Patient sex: F
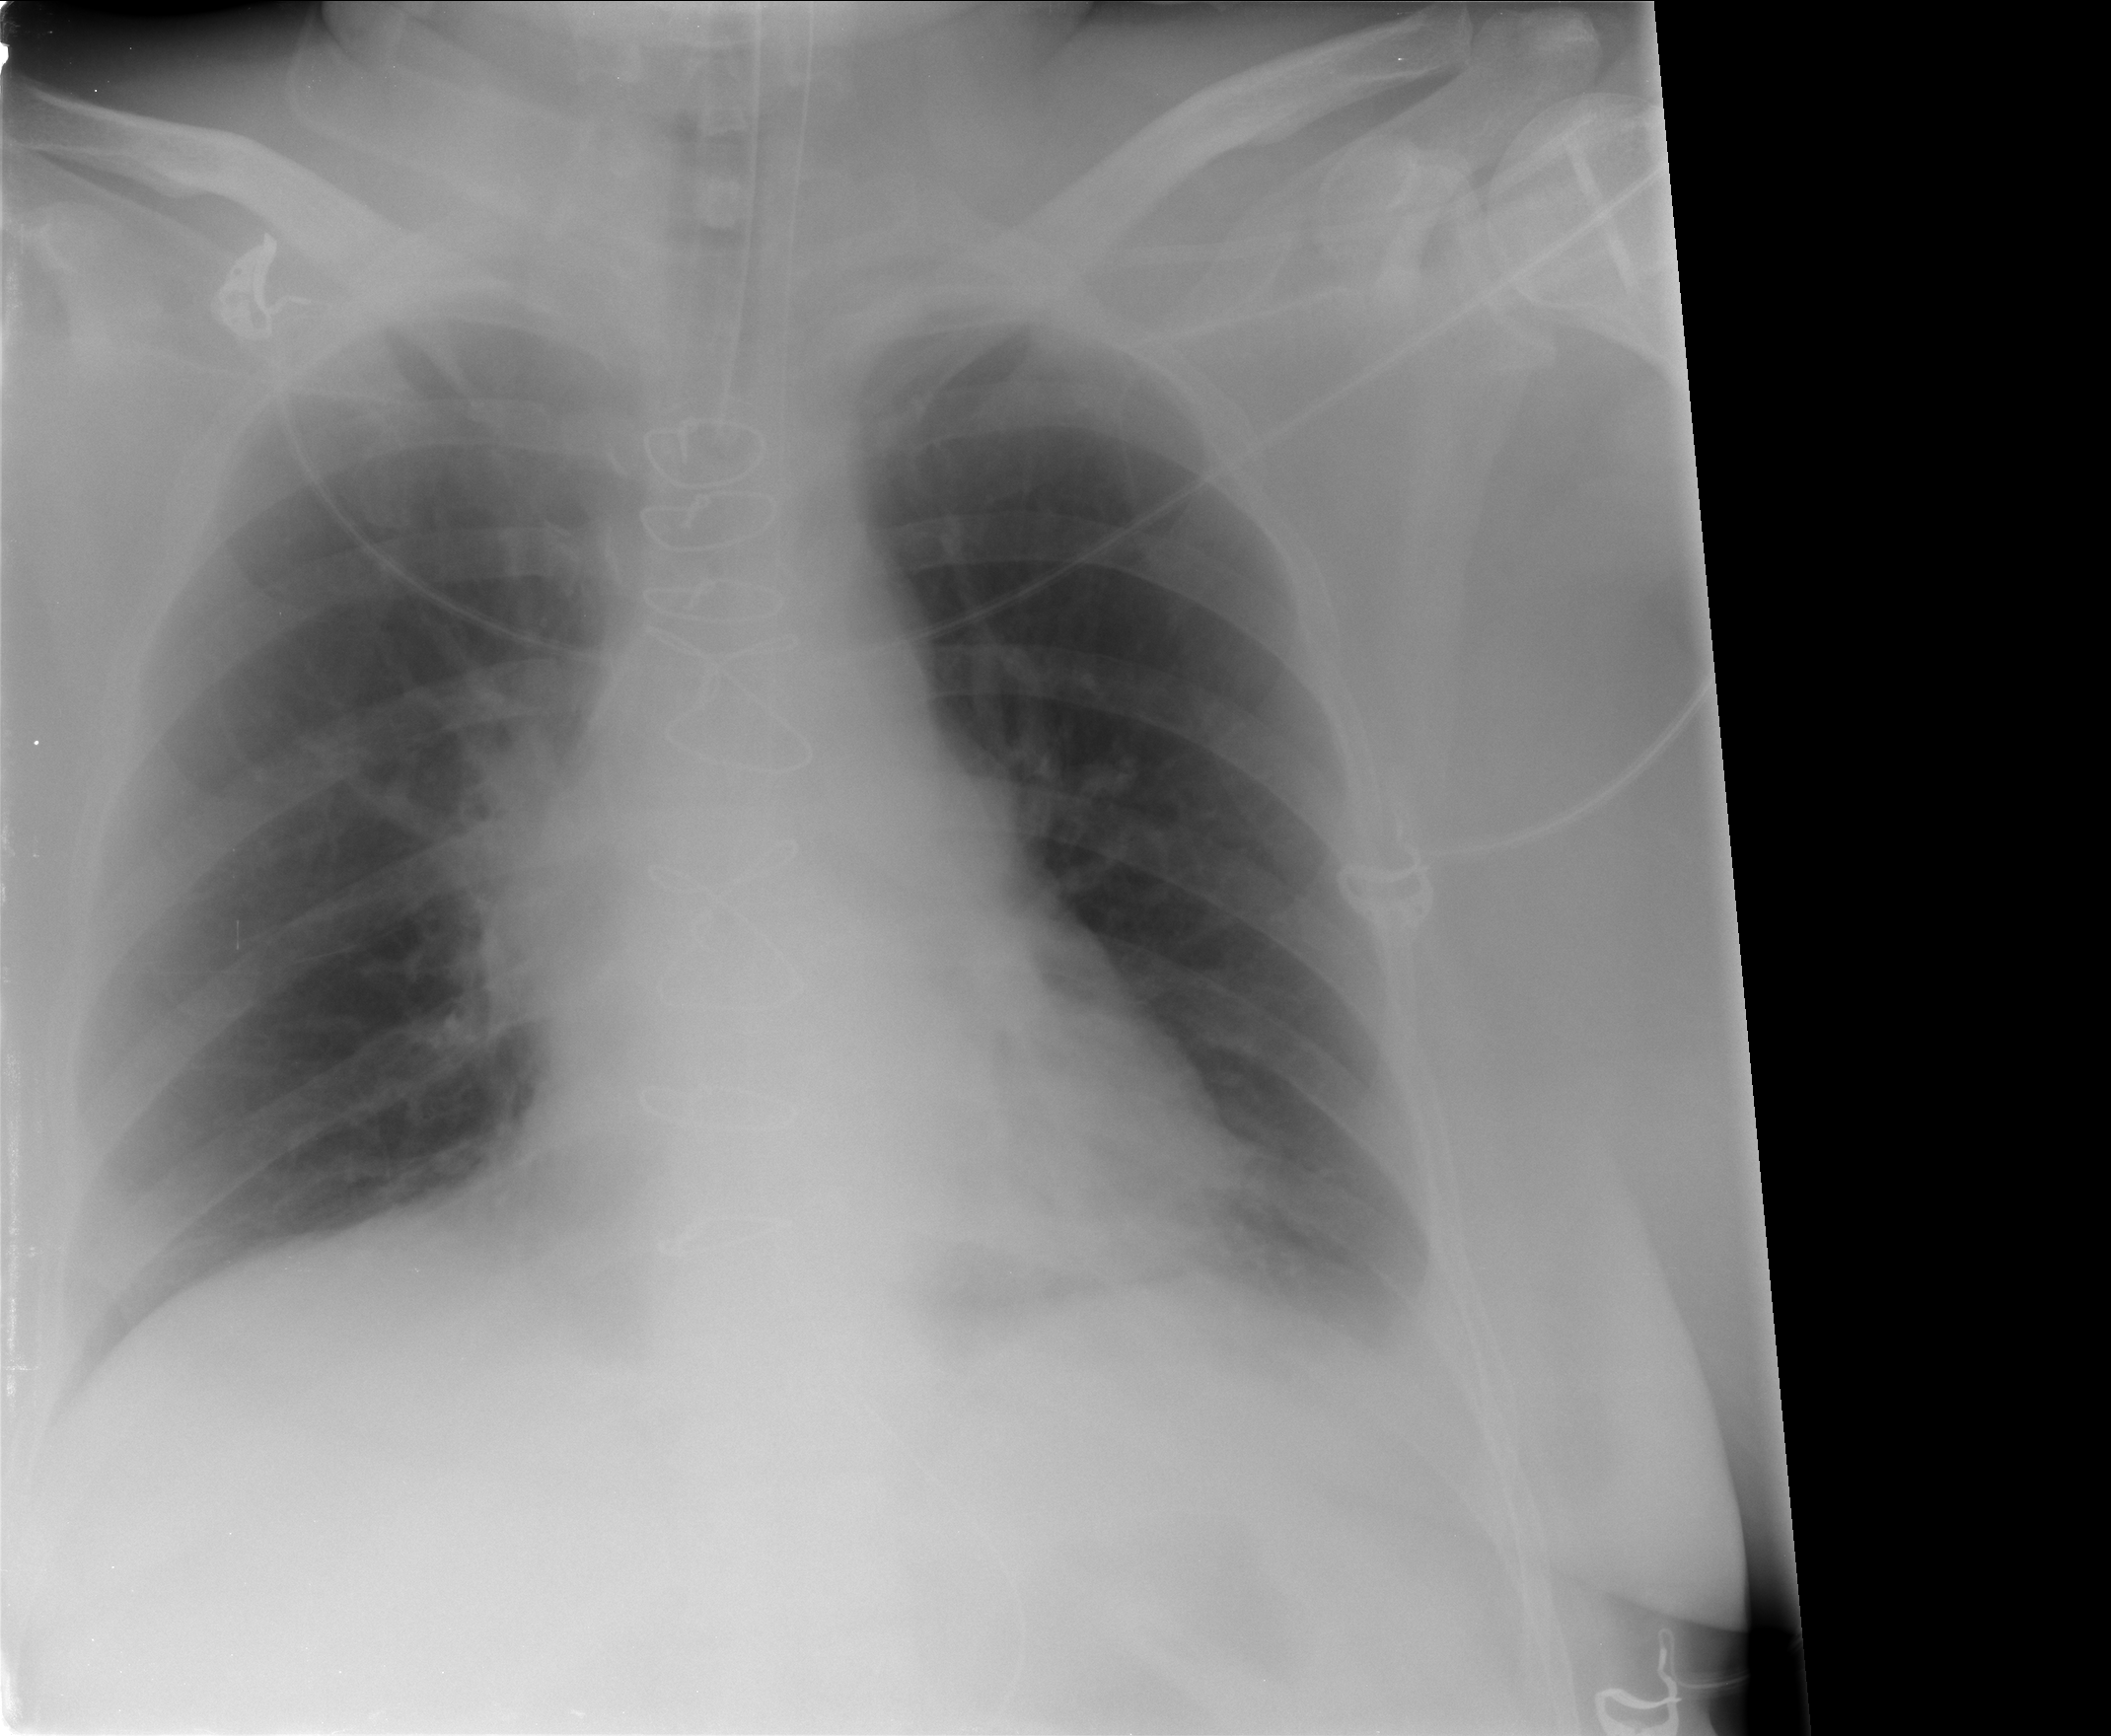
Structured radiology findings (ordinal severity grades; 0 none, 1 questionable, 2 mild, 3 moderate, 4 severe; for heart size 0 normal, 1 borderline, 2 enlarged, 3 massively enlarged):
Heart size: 0
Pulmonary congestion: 0
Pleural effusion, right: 0
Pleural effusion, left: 2
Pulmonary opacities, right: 0
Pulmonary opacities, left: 0
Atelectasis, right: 2
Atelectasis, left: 2